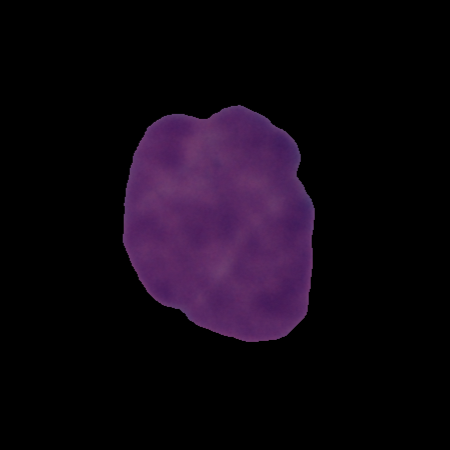
Label: cancer